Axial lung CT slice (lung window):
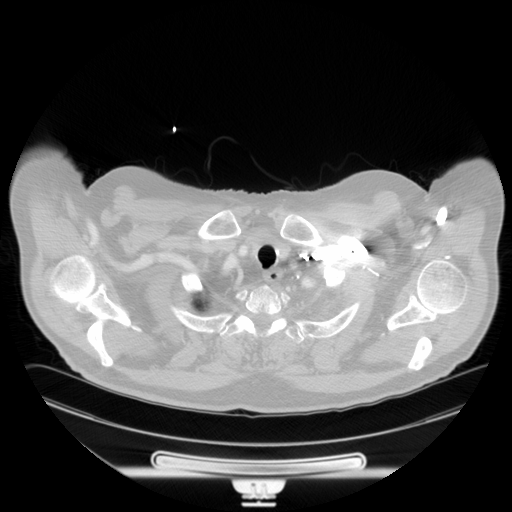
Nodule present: no